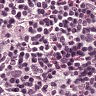
Metastatic tissue present: yes